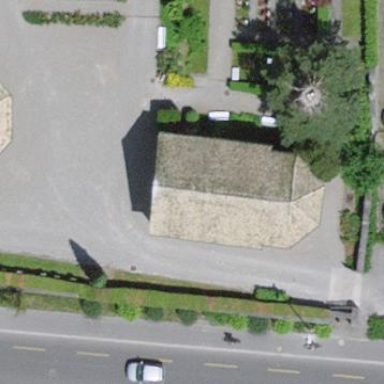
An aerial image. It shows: Chapel that serves as place of worship.